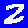
Digit: 2